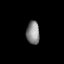
Tissue: lung
Cell type: Fibroblasts
Senescence score: 0.5416
Nuclear area (px): 296
Mean DAPI intensity: 135.642